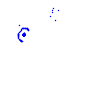
Particle: kaon